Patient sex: F
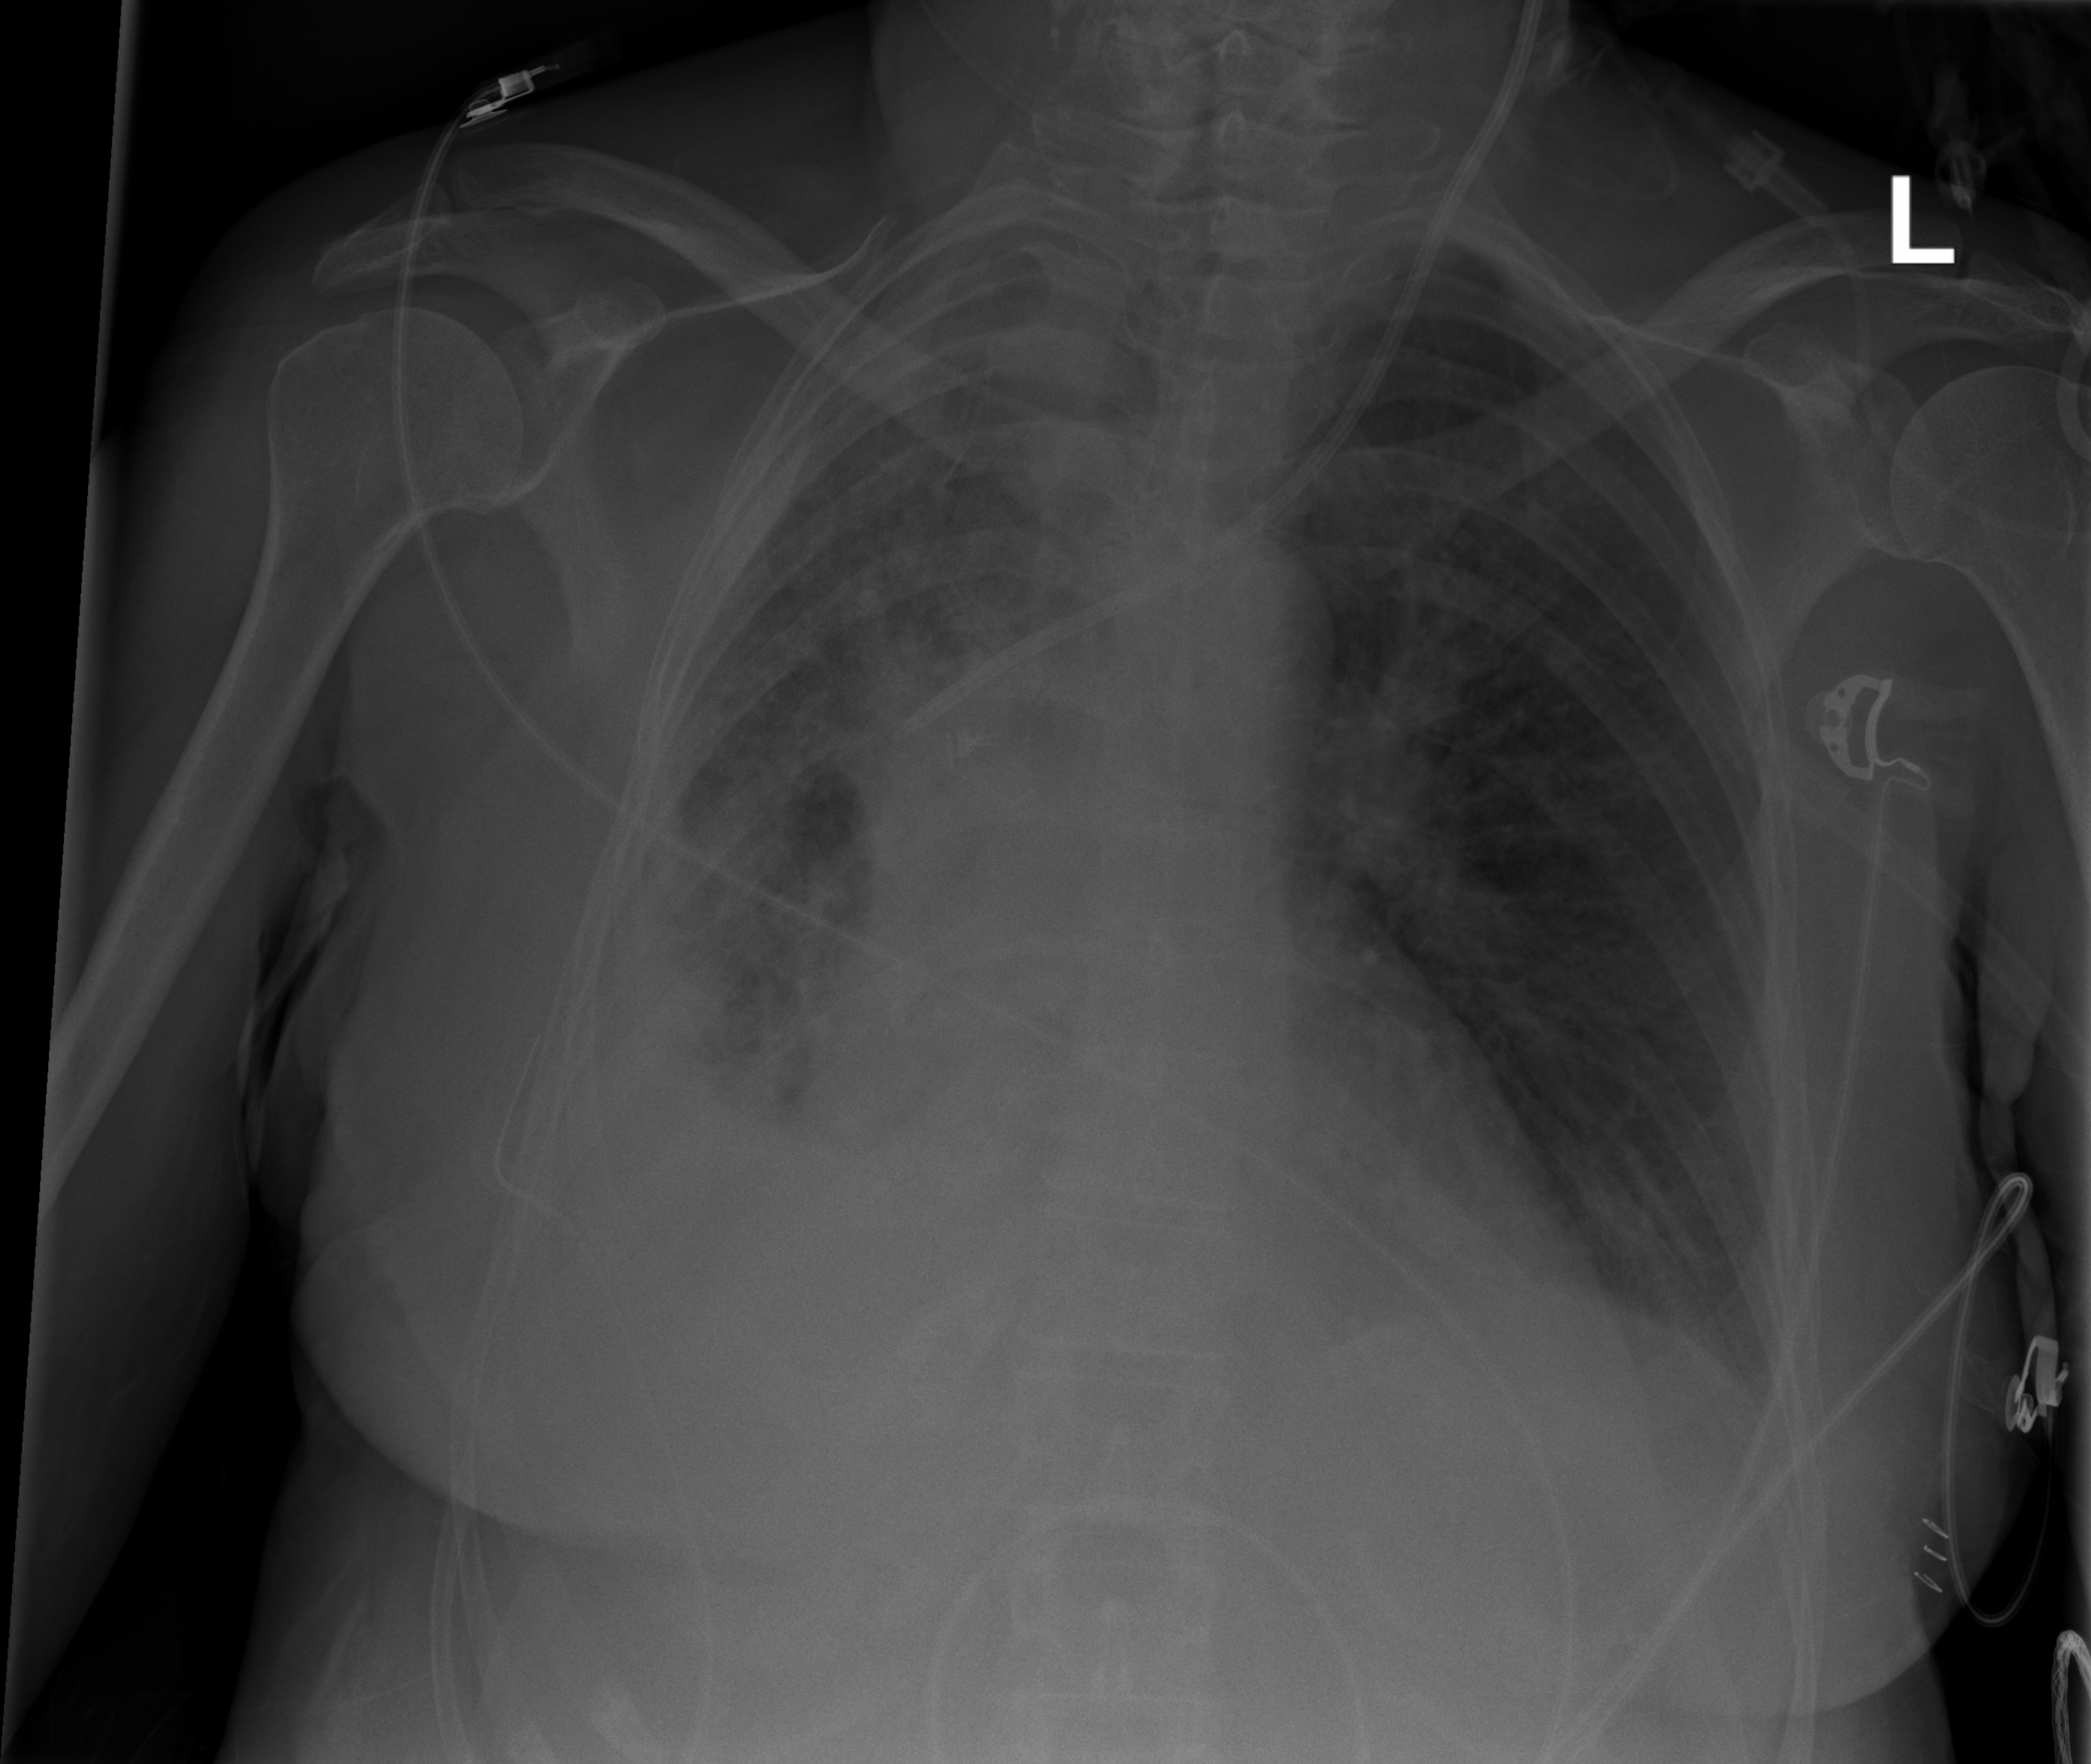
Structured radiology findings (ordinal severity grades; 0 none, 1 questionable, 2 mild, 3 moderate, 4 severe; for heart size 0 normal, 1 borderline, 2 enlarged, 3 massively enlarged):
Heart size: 2
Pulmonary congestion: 2
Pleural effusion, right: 3
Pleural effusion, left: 0
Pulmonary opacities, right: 3
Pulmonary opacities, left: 0
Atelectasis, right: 2
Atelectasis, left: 0